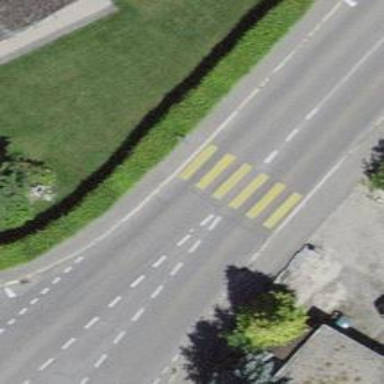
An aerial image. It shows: Uncontrolled road crossing.